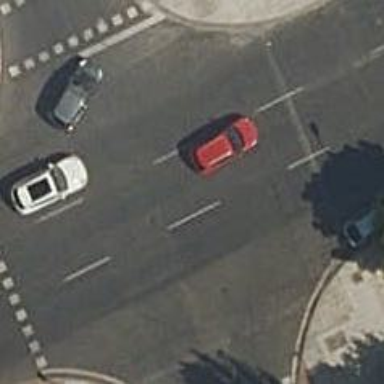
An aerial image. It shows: Road with traffic signals for signaling.